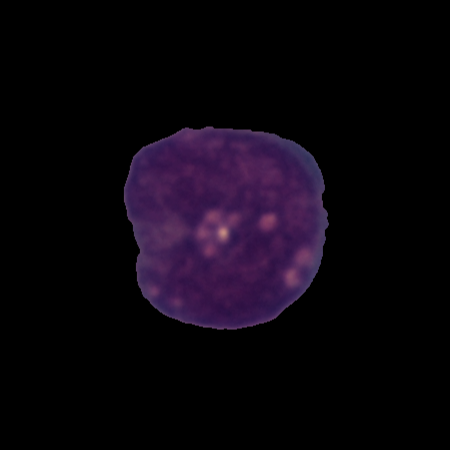
Label: cancer